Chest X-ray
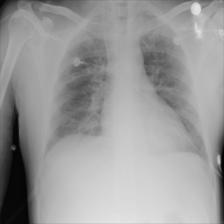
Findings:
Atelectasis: negative
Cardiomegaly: negative
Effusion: negative
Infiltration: negative
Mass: negative
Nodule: negative
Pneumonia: negative
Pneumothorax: negative
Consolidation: negative
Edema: negative
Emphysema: negative
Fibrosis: negative
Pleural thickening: negative
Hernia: negative